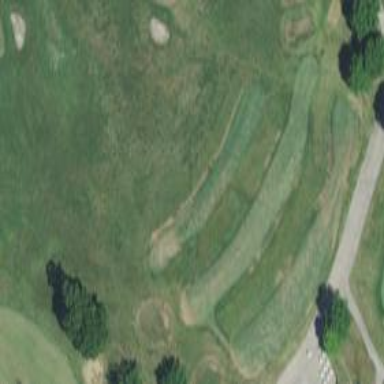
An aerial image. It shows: Grass area designated as golf tee.